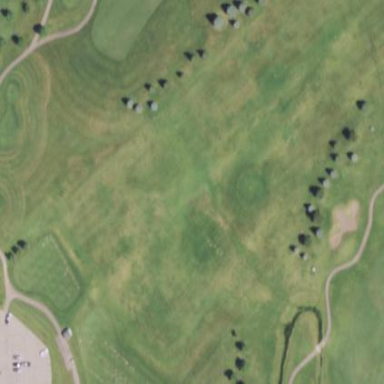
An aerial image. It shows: Driving range for golf on grass.